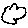
Label: cloud